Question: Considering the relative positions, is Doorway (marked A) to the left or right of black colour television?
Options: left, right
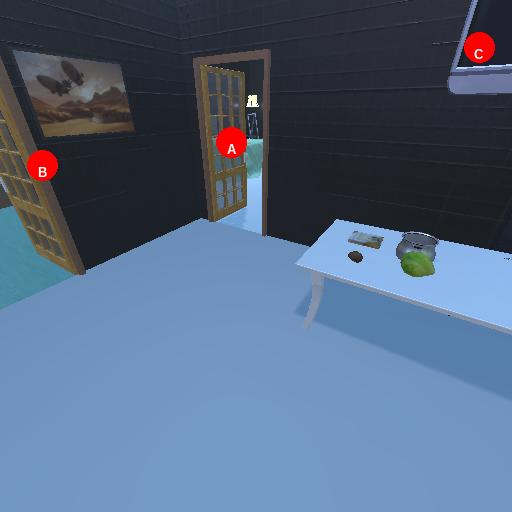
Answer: left